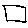
Label: square